Question: Here's an example where i declare the unicode of each icon.
'''
$icomoon-font-path: "fonts" !default;
$mr-employee-board-1: "\e90a";
$mr-employee-board-2: "\e90b";
$mr-employee-calendar: "\e90c";
$mr-employee-compare-vertical: "\e90d";
$mr-employee-compare: "\e90e";
$mr-employee-financial: "\e90f";
$mr-employee-stats: "\e910";
$mr-employee: "\e911";
$mr-file-history: "\e912";
$mr-health-board: "\e913";
'''
'''
/* line 14, ../vendor-styles/mr-material/style.scss */
.mr {
/* use !important to prevent issues with browser extensions that change fonts */
font-family: 'mr-material' !important;
speak: none;
font-style: normal;
font-weight: normal;
font-variant: normal;
text-transform: none;
line-height: 1;
/* Better Font Rendering =========== */
-webkit-font-smoothing: antialiased;
-moz-osx-font-smoothing: grayscale;
}
/* line 30, ../vendor-styles/mr-material/style.scss */
.mr-employee-board-1:before {
content: "";
}
/* line 35, ../vendor-styles/mr-material/style.scss */
.mr-employee-board-2:before {
content: "";
}
/* line 40, ../vendor-styles/mr-material/style.scss */
.mr-employee-calendar:before {
content: "";
}
/* line 45, ../vendor-styles/mr-material/style.scss */
.mr-employee-compare-vertical:before {
content: "";
}
/* line 50, ../vendor-styles/mr-material/style.scss */
.mr-employee-compare:before {
content: "";
}
'''
### This is how it looks like in my IDE

### This is how my icons show up
<URL>
I'm running 'grunt-contrib-compass@1.0.4'
'''
compass: {
options: {
sassDir: '<%= yeoman.app %>/scss',
cssDir: '<%= yeoman.app %>/styles/',
generatedImagesDir: '.tmp/images/generated',
imagesDir: '<%= yeoman.app %>/images',
javascriptsDir: '<%= yeoman.app %>/scripts',
fontsDir: '<%= yeoman.app %>/fonts',
importPath: './bower_components',
httpImagesPath: '/images',
httpGeneratedImagesPath: '/images/generated',
httpFontsPath: '/styles/fonts',
relativeAssets: false,
assetCacheBuster: false,
raw: 'Sass::Script::Number.precision = 10
'
},
dist: {
options: {
generatedImagesDir: '<%= yeoman.dist %>/images/generated'
}
},
server: {
options: {
sourcemap: true
}
}
},
'''
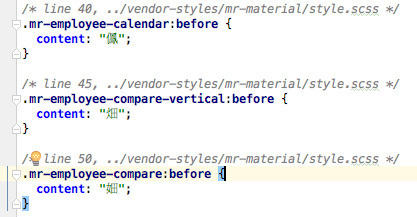
Answer: I found out the answer to my question by looking at other sass implementations for icon fonts. So, the first thing we have to do is write a escaping function just like this one:
'''
@function char($character-code) {
@if function-exists("selector-append") {
@return unquote("\"\\#{$character-code}\"");
}
@if "\\#{'x'}" == "\\x" {
@return str-slice("\x", 1, 1) + $character-code;
}
@else {
@return #{"\"\\"}#{$character-code + "\""};
}
}
'''
then all we have to do is to define our variables like this:
'''
$mr-employee-board-1: char(e90a);
$mr-employee-board-2: char(e90b);
$mr-employee-calendar: char(e90c);
'''
And this will prevent compass from changing the content of our variable.
That's all.